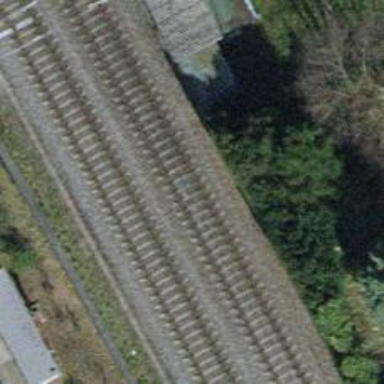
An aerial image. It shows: Single-track electrified railway with contact line.